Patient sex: M
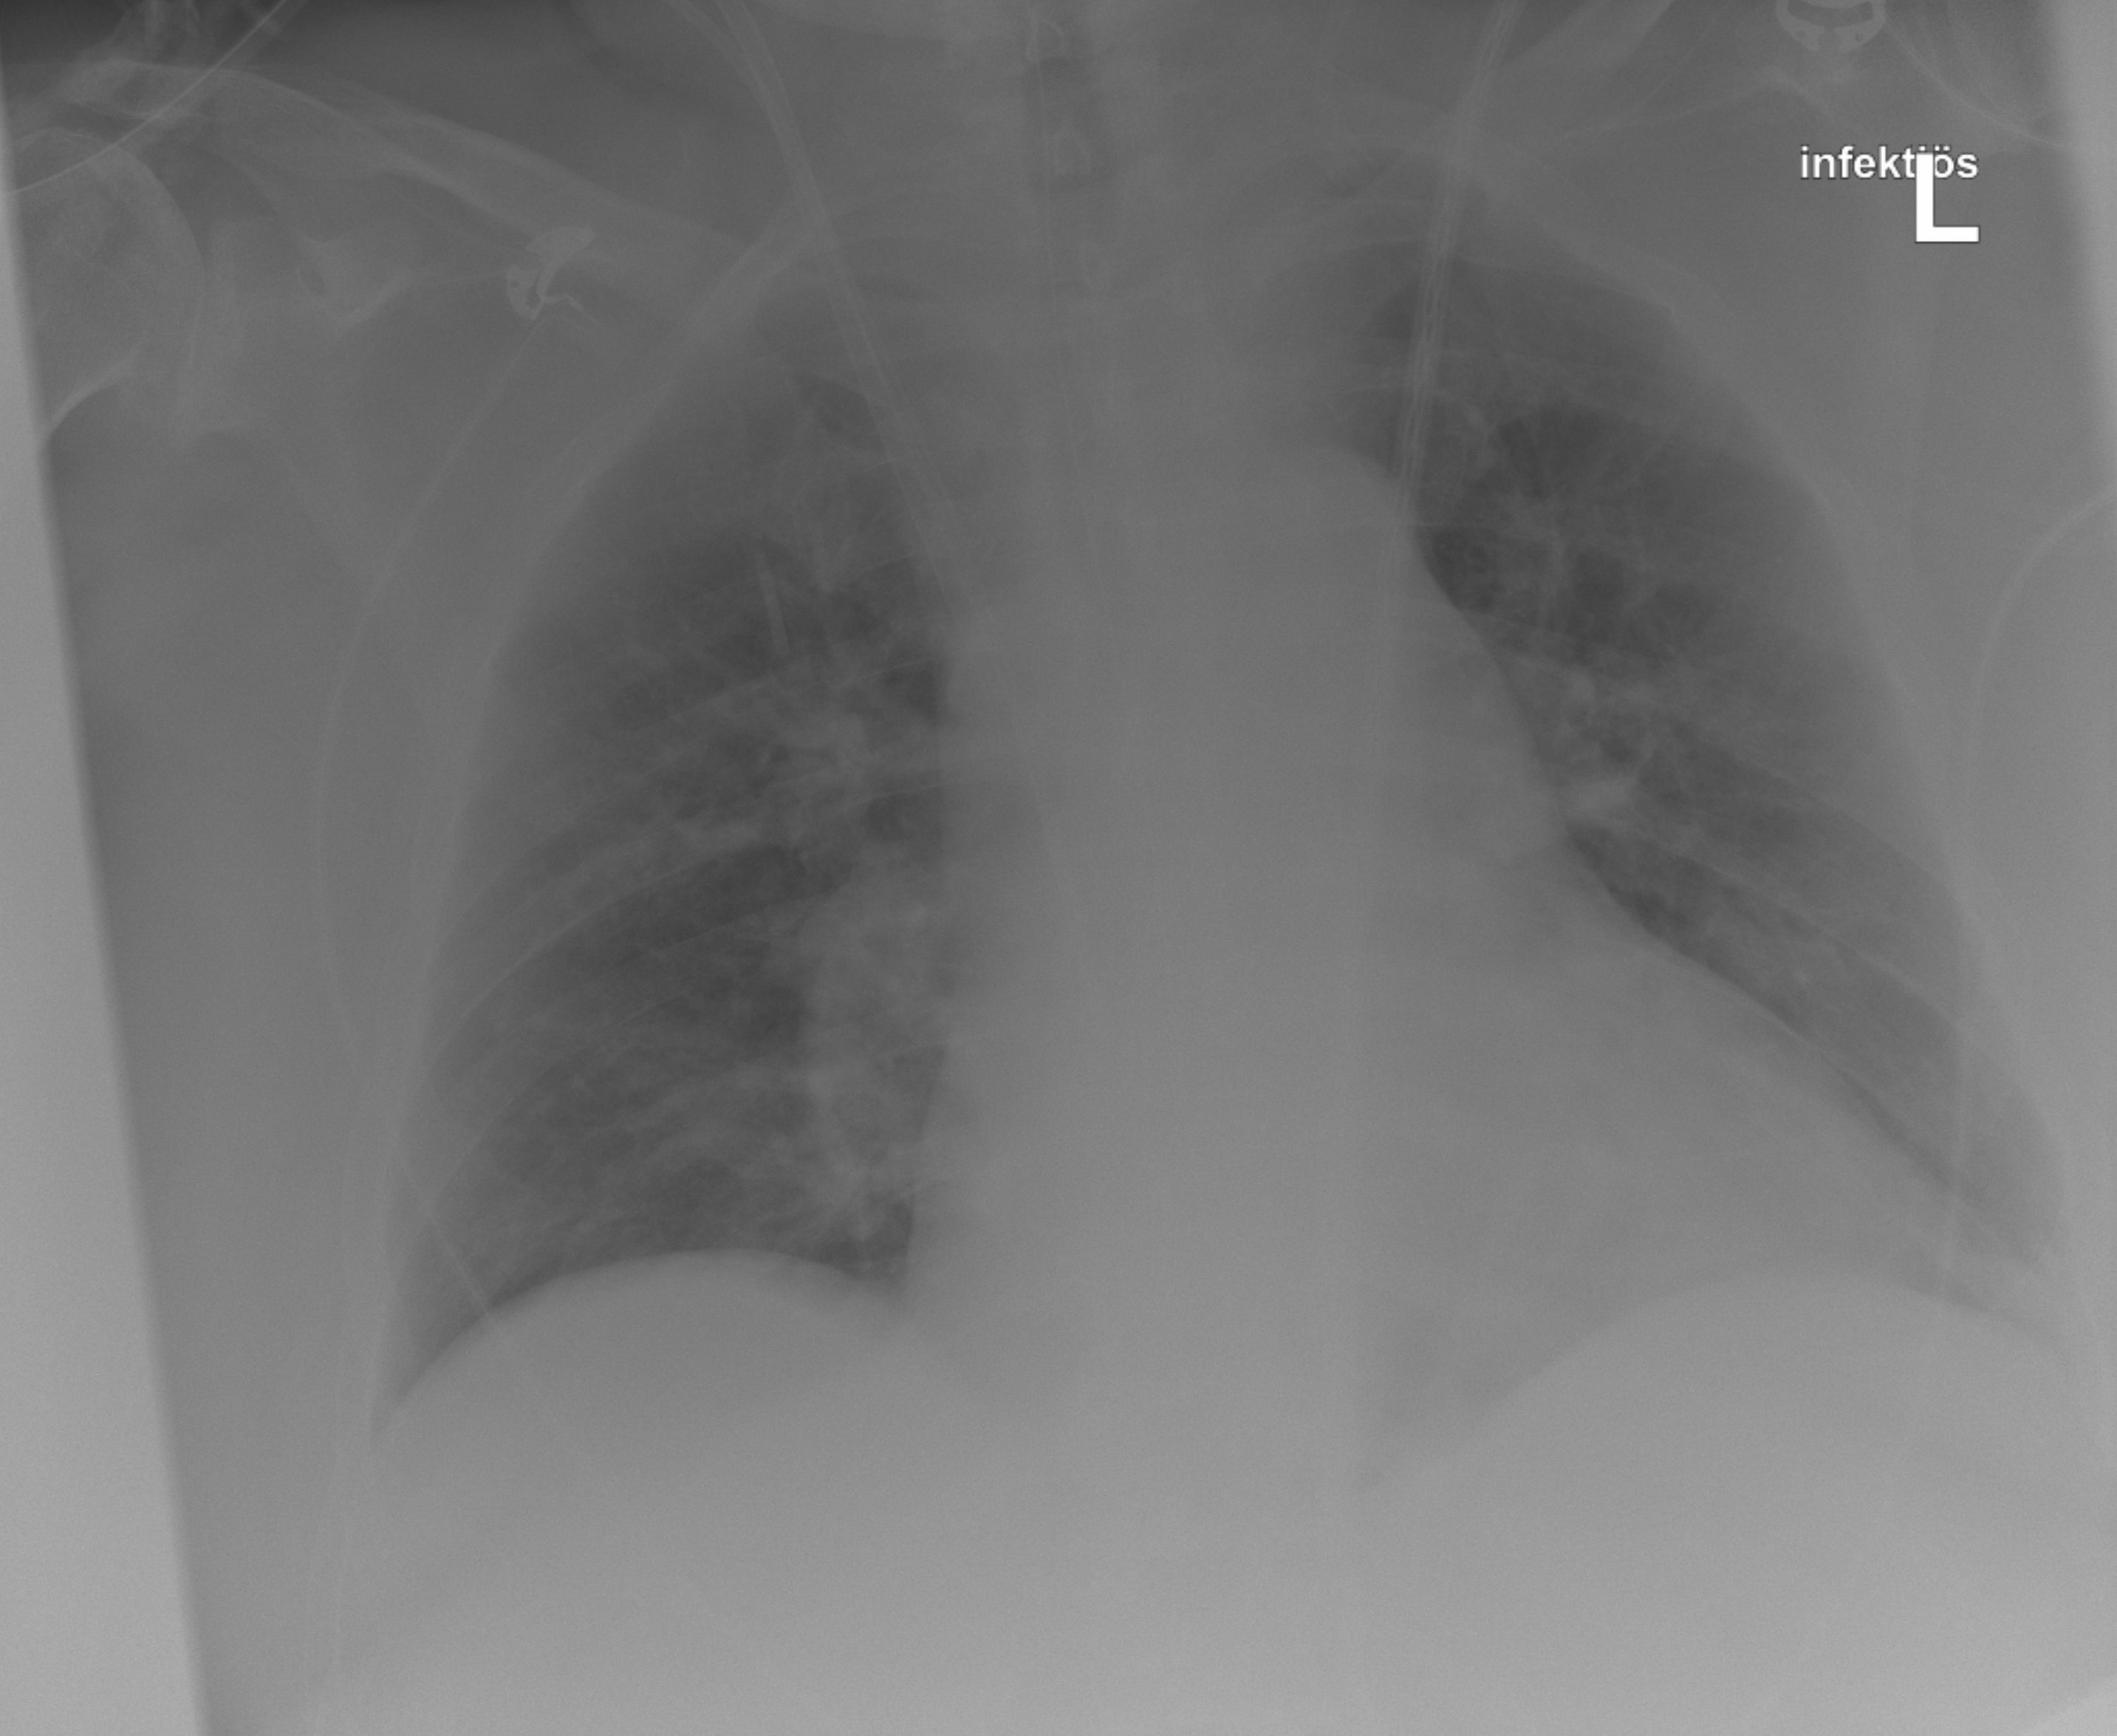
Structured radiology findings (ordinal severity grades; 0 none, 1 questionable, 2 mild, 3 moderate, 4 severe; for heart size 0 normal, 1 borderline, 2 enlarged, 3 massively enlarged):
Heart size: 0
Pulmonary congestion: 1
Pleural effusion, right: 0
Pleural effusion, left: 1
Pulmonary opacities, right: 0
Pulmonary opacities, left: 0
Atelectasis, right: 1
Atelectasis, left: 2